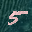
Label: 5